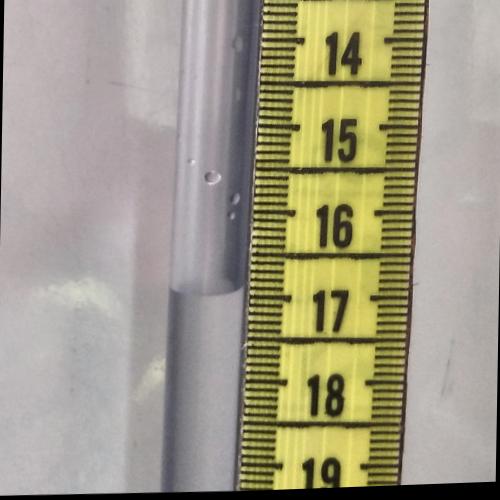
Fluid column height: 16.9 cm